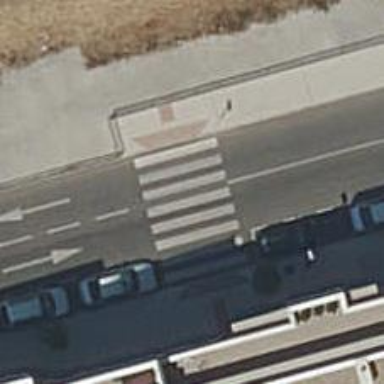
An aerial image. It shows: Uncontrolled crossing on the road.